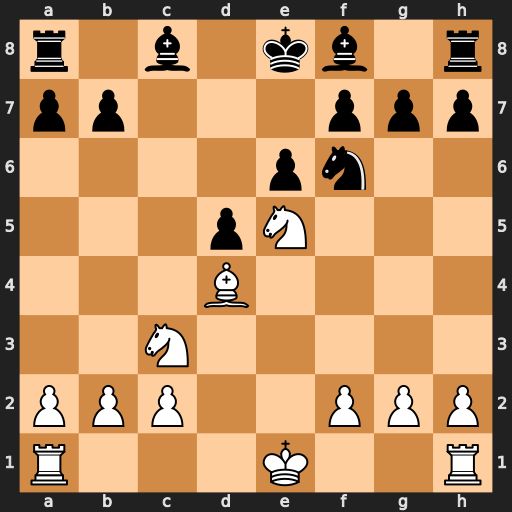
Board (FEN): r1b1kb1r/pp3ppp/4pn2/3pN3/3B4/2N5/PPP2PPP/R3K2R
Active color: w
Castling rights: KQkq
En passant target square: -
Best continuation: Nb5 Bb4+ c3